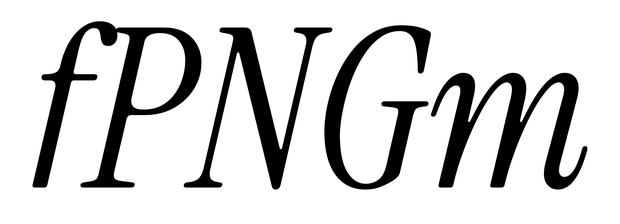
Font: InstrumentSerif-Italic